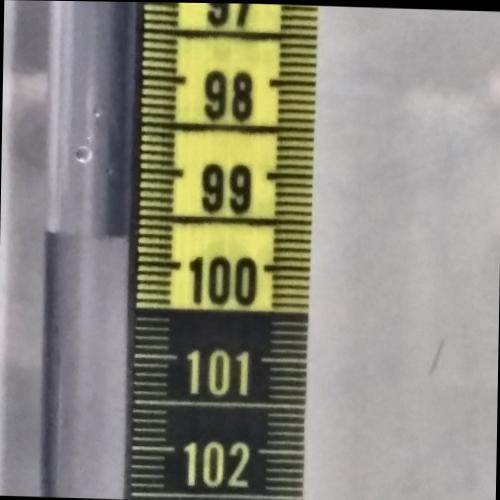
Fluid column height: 99.7 cm